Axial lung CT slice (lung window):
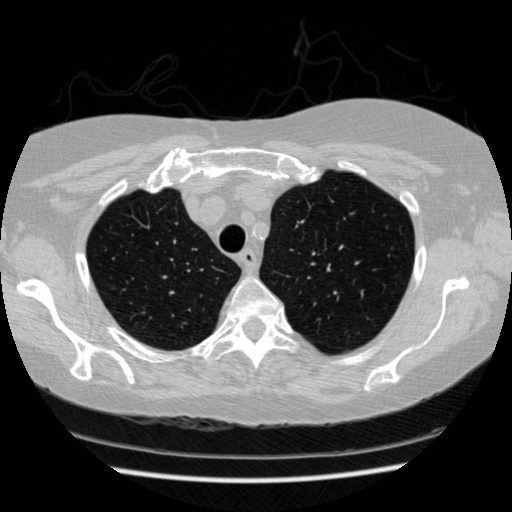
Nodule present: no